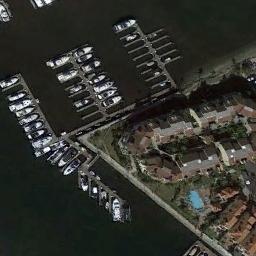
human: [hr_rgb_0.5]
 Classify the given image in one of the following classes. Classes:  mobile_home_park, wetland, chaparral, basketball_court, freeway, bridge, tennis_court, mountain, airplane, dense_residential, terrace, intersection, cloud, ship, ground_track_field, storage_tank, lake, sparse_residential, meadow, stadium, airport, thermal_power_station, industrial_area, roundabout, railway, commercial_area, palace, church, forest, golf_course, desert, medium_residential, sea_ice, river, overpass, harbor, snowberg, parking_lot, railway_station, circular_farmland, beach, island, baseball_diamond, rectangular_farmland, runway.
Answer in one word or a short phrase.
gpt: harbor